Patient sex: F
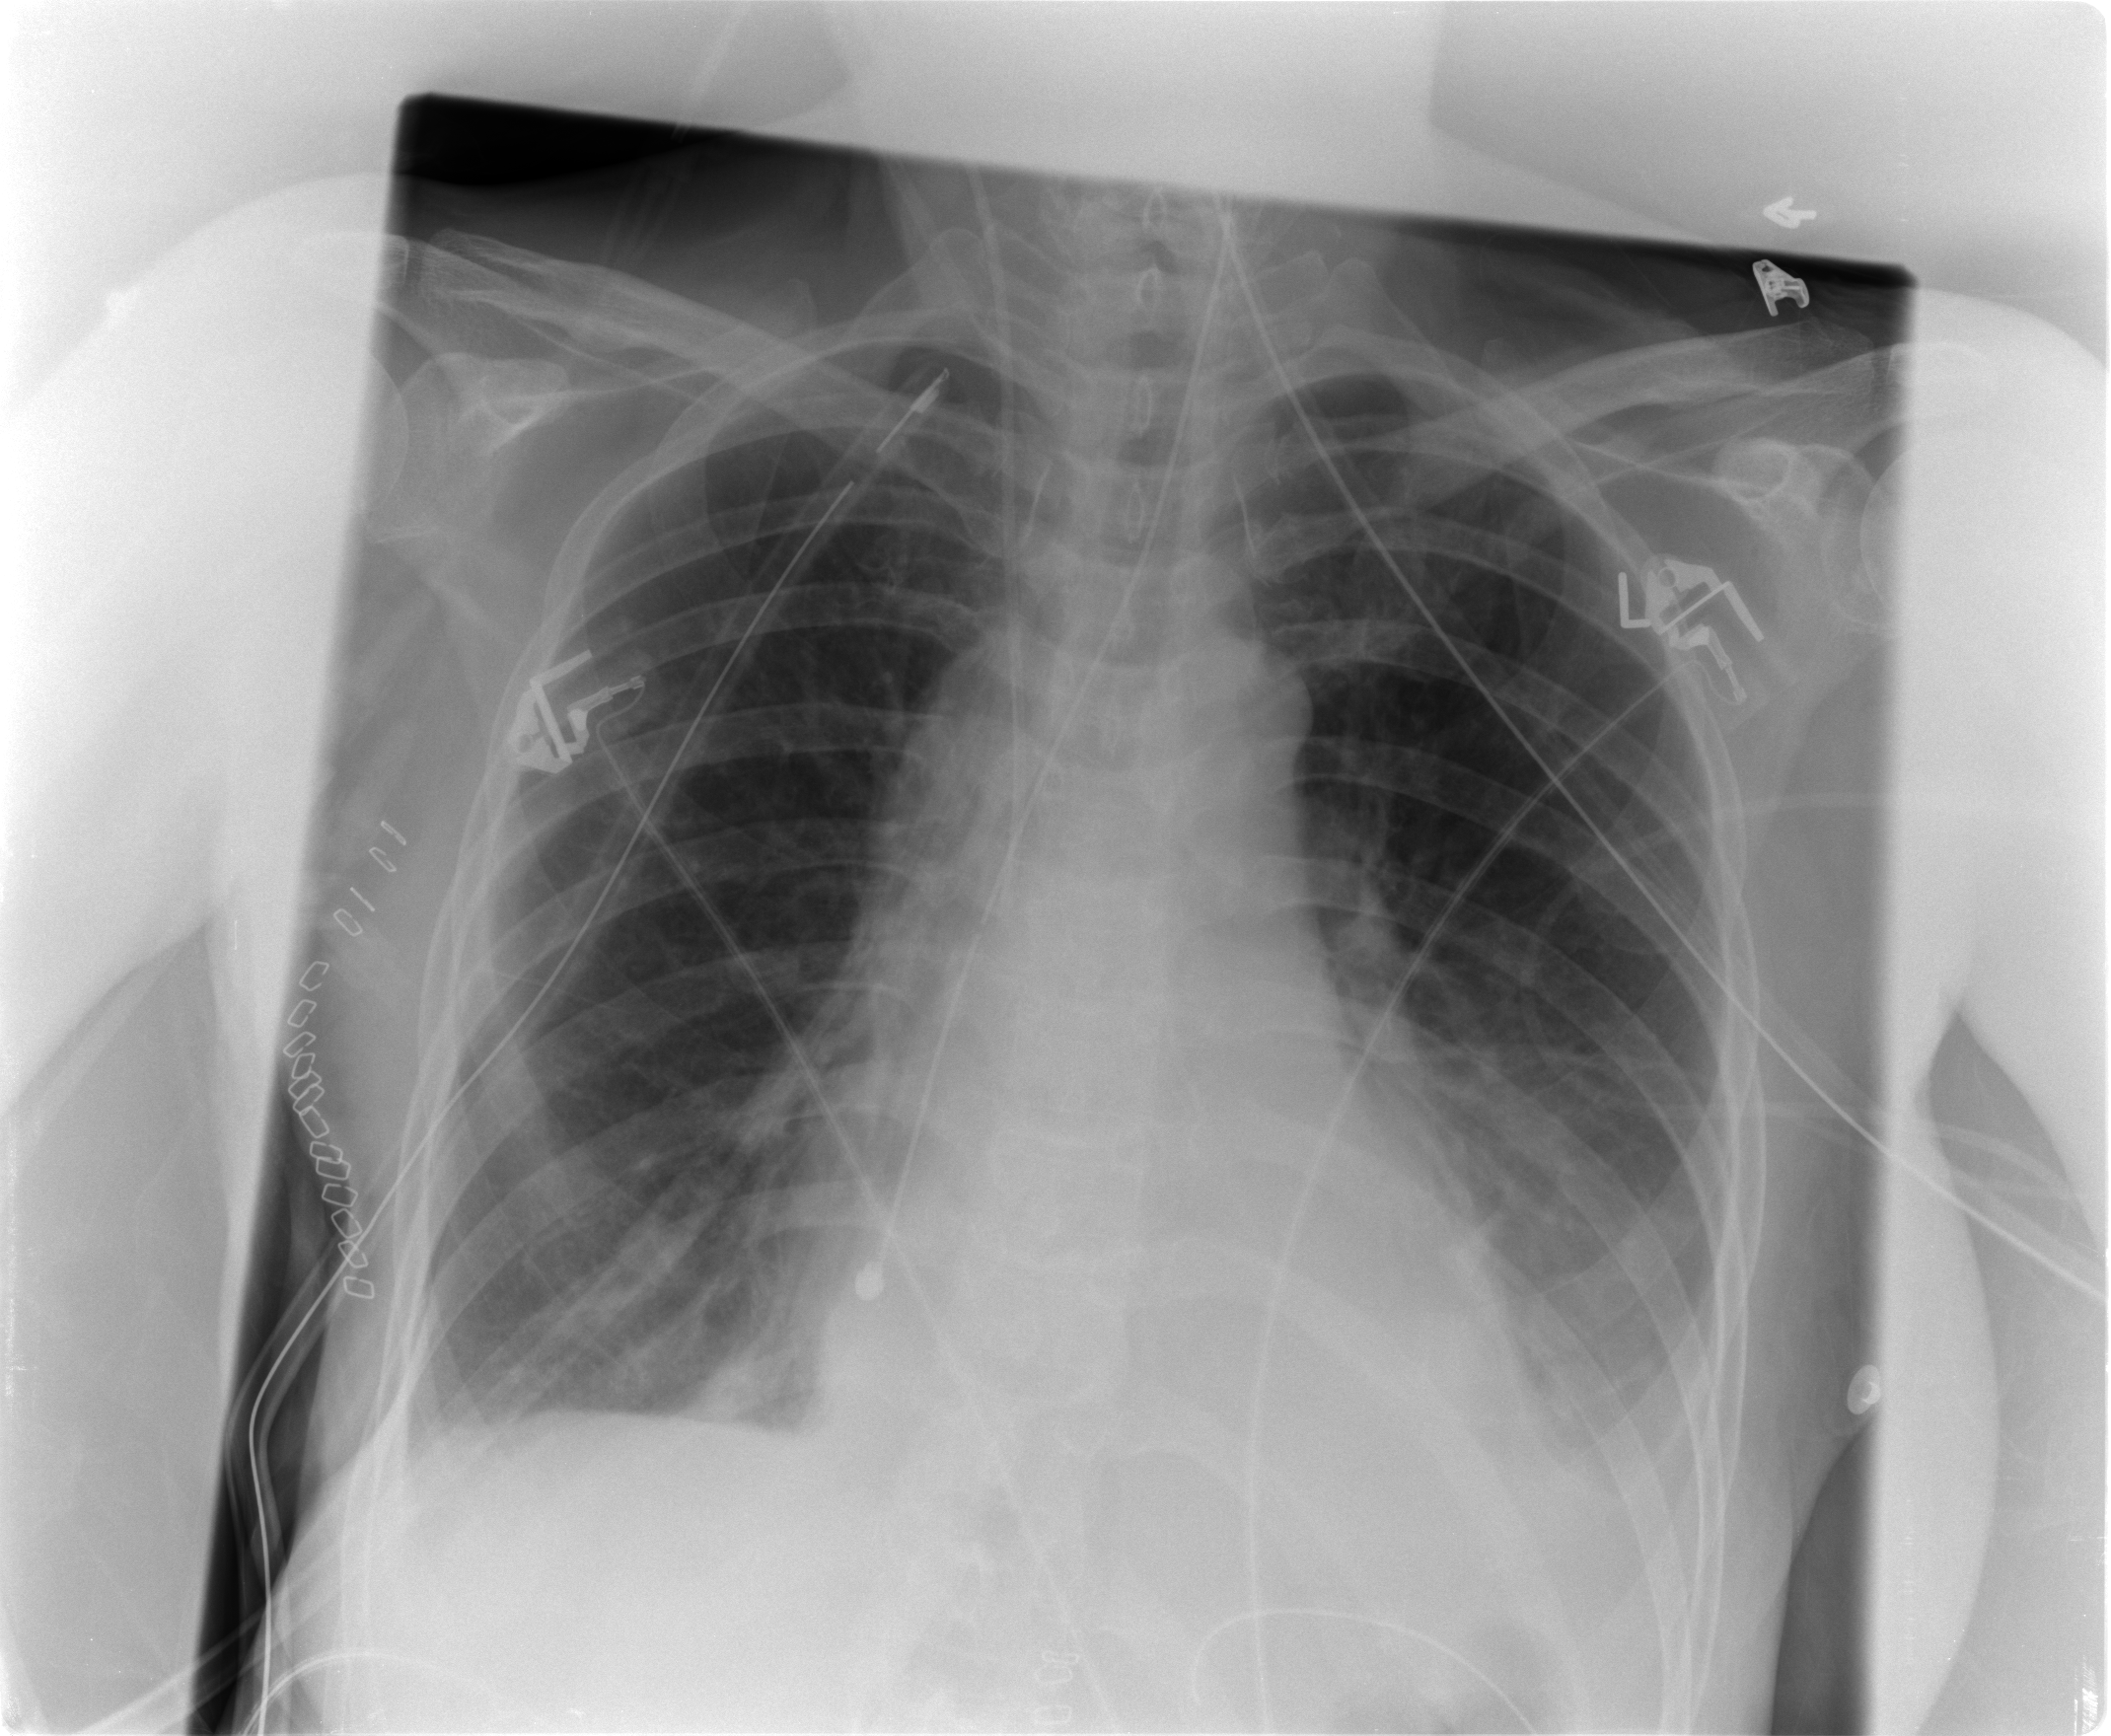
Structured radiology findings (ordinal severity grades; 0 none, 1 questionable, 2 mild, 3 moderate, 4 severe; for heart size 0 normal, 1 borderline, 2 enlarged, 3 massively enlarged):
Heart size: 0
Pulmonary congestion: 0
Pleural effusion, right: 2
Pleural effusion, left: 2
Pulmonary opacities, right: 0
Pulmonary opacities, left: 0
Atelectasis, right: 2
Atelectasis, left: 2